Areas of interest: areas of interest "School"
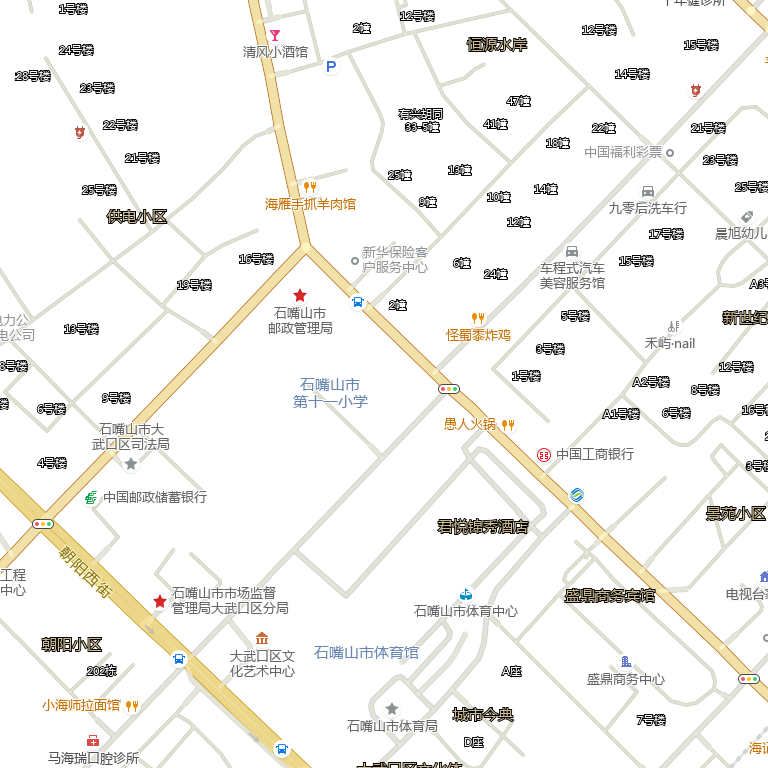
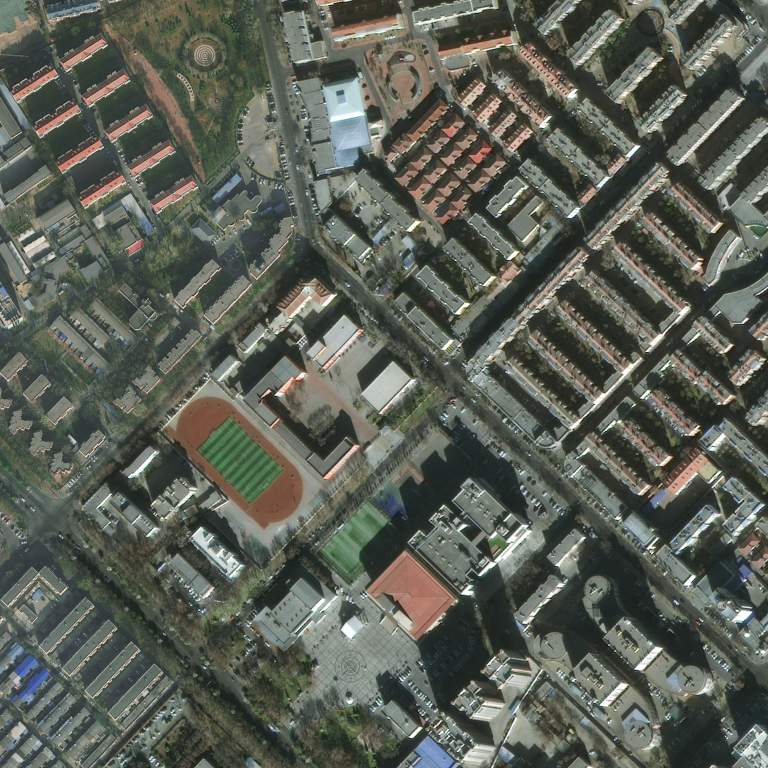